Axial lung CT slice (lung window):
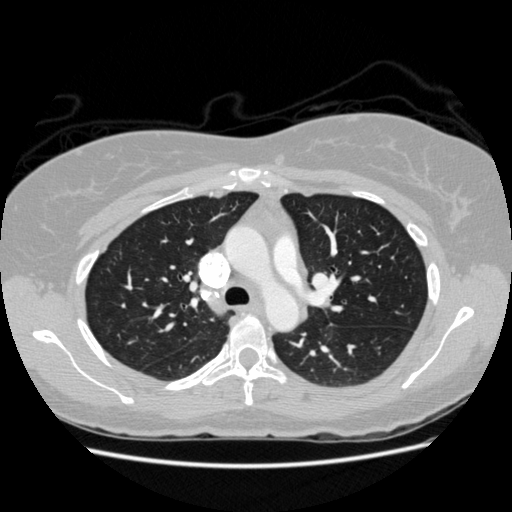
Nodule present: no